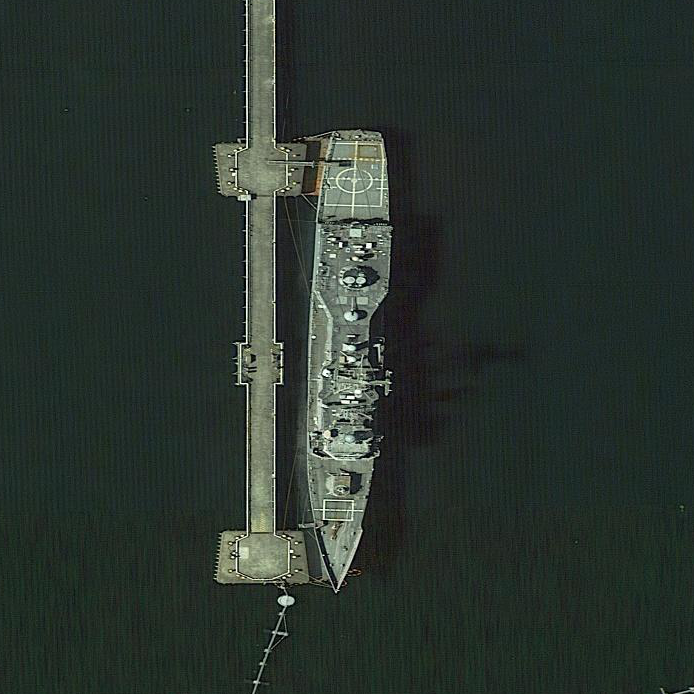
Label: Ticonderoga-class_cruiser